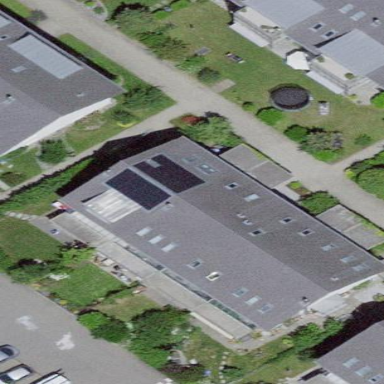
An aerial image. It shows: Terrace building.